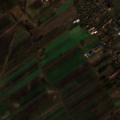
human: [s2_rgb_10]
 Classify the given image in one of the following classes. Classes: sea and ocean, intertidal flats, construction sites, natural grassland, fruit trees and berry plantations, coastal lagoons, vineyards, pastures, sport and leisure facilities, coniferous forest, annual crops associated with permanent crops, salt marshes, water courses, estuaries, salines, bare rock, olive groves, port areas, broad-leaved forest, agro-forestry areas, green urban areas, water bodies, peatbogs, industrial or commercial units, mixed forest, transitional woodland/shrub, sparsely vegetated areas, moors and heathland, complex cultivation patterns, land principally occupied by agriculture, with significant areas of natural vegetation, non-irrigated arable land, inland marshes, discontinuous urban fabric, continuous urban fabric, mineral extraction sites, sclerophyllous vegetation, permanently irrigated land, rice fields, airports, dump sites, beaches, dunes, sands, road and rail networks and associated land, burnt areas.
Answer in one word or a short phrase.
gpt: discontinuous urban fabric, non-irrigated arable land, fruit trees and berry plantations